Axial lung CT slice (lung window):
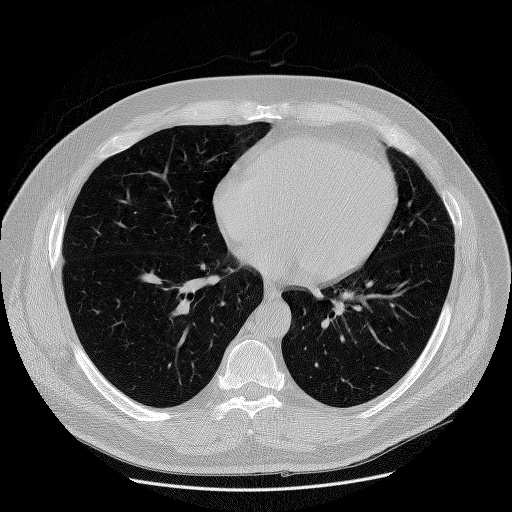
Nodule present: no